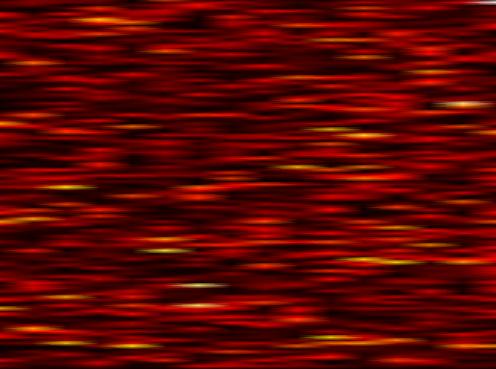
Label: WOLA